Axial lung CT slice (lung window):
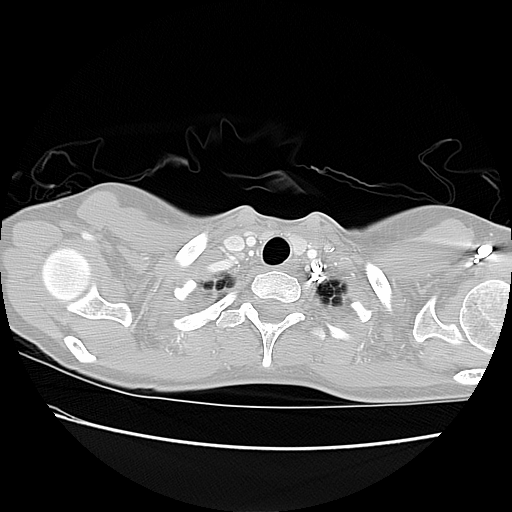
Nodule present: no